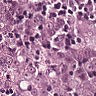
Metastatic tissue present: yes